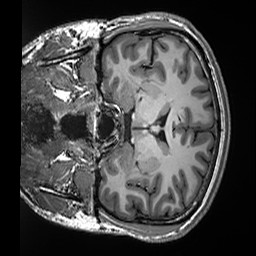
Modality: T1w
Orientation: coronal
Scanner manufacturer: siemens
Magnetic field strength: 3 T
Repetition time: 2.5 s
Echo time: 0.00299 s